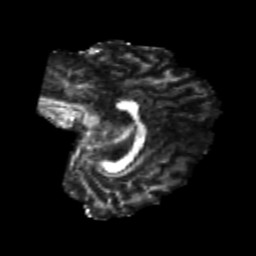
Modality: FA
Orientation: sagittal
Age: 25
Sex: female
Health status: healthy
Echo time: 0.074 s